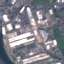
Land use / land cover: Industrial